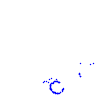
Particle: kaon